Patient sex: M
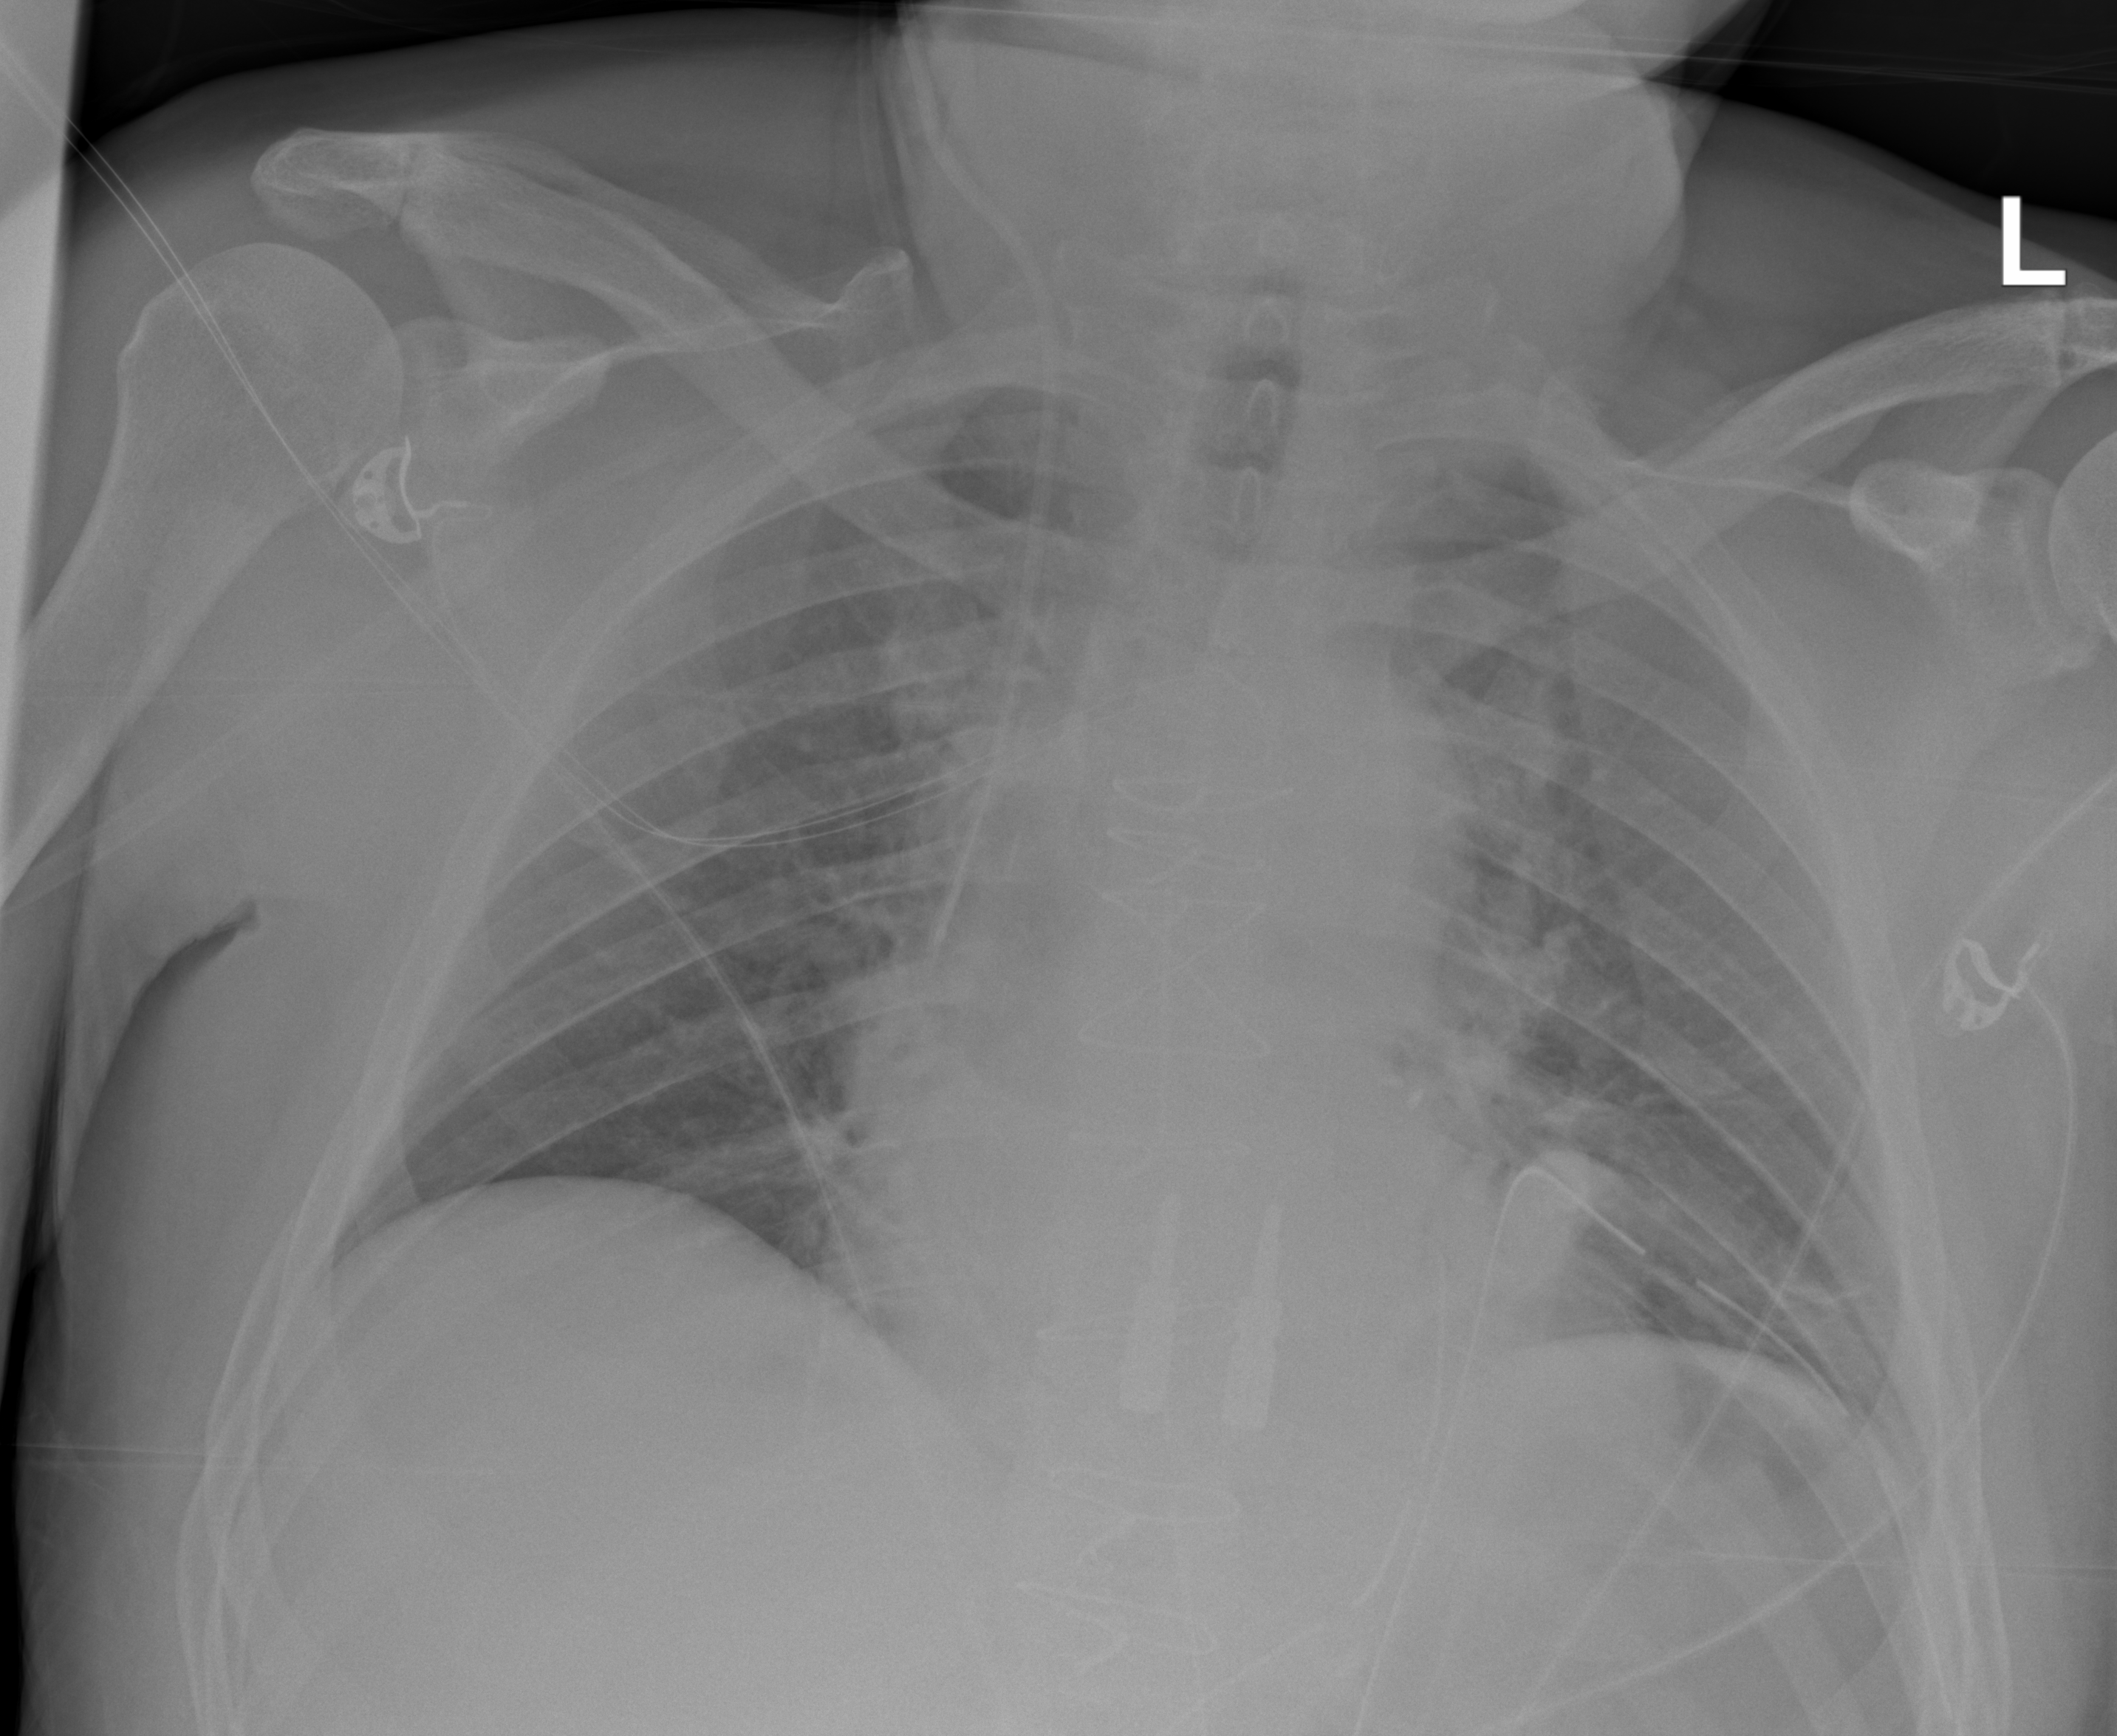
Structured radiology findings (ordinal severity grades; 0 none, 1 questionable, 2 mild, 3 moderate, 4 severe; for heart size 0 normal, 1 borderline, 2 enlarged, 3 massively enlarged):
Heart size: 1
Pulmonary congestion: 0
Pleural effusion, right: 0
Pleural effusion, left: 2
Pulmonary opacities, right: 0
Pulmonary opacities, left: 0
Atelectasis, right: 1
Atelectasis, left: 2